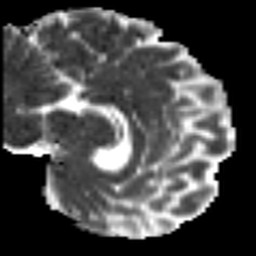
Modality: MD
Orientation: sagittal
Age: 27
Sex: male
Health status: ill
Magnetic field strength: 3 T
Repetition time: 9 s
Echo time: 0.093 s